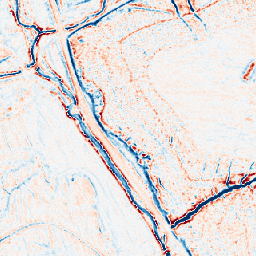
Category: edge_preserving
Decomposition family: bilateral
Decomposition parameters: d: 9
sigma_color: 25
sigma_space: 100
Upsampling method: nearest
Upsampling parameters: scale: 4
Upsampling scale: 4